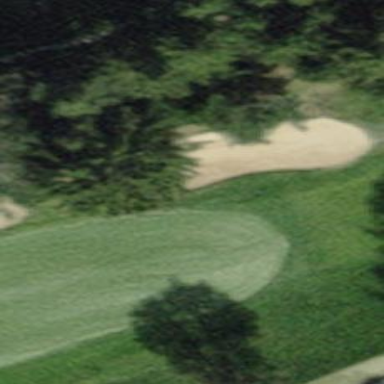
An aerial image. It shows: Golf green.